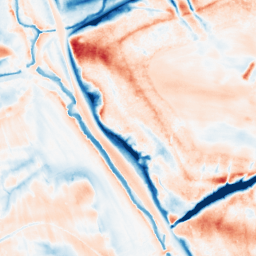
Category: classical
Decomposition family: gaussian_anisotropic
Decomposition parameters: sigma_x: 5
sigma_y: 10
Upsampling method: cubic_mitchell
Upsampling parameters: scale: 2
Upsampling scale: 2